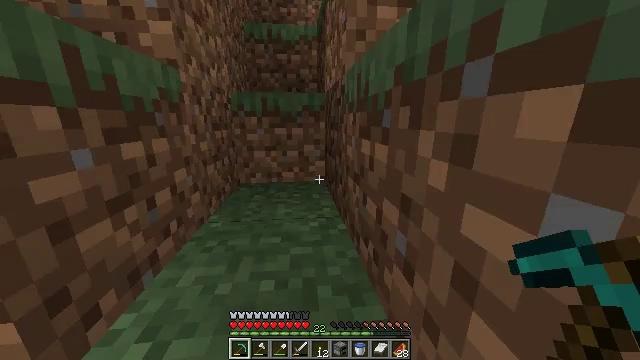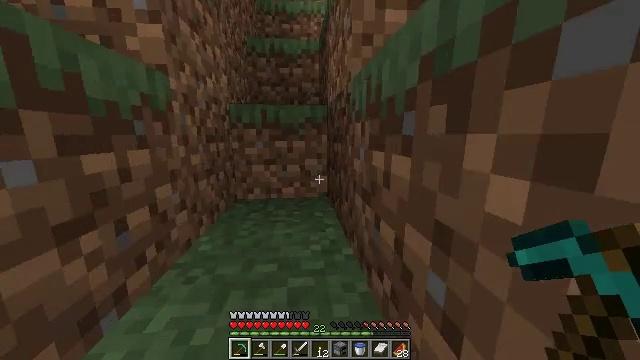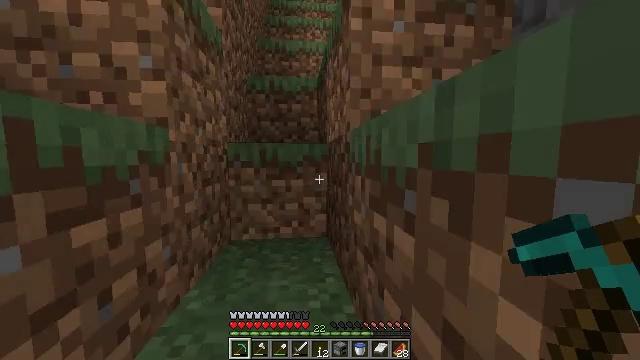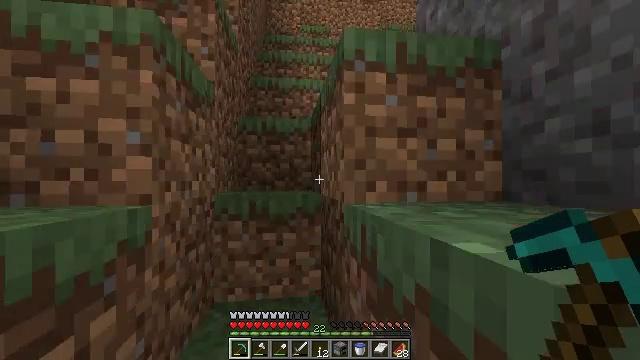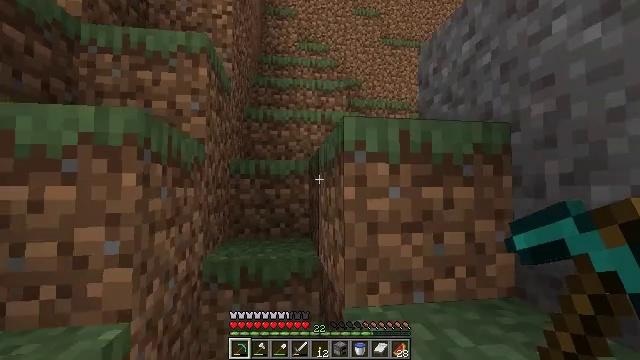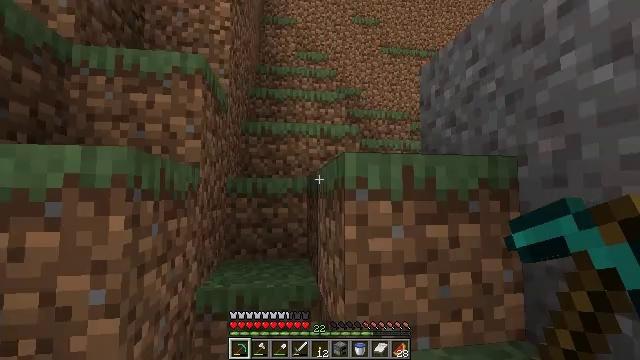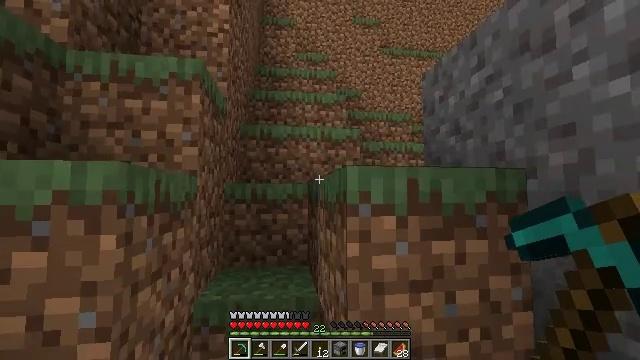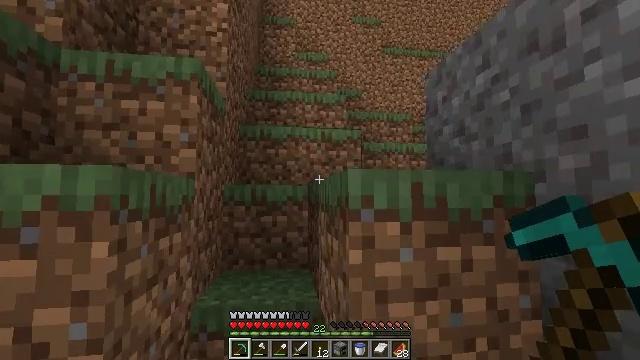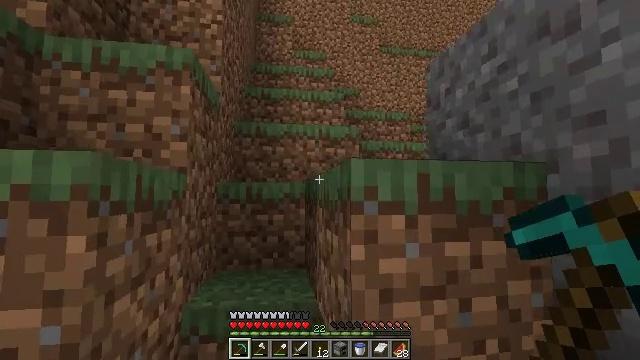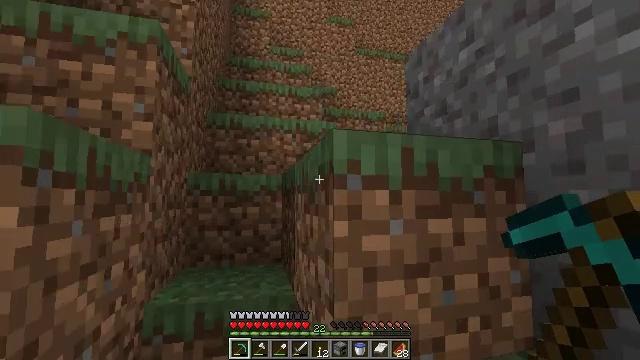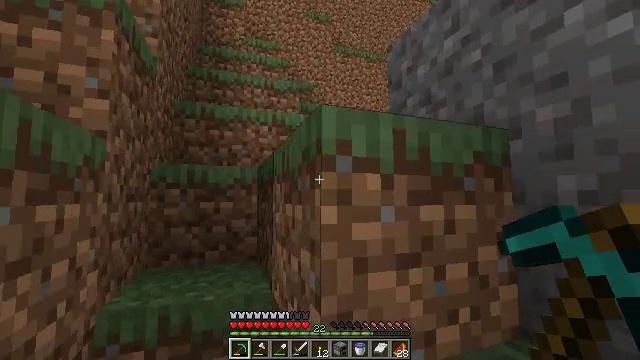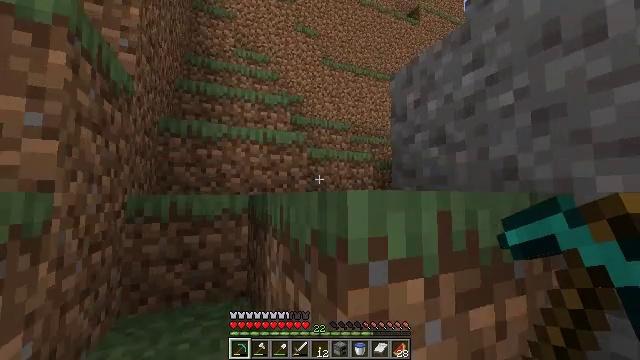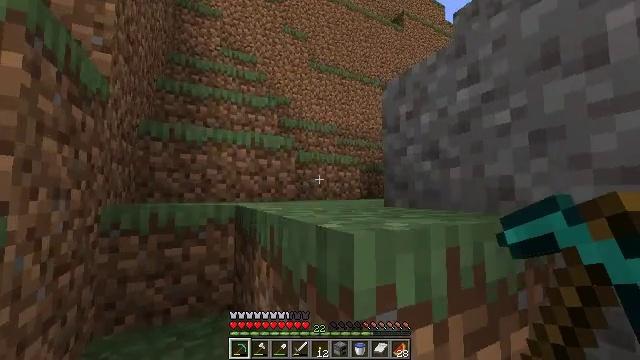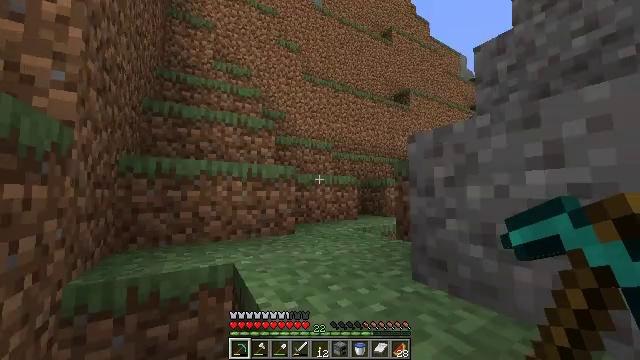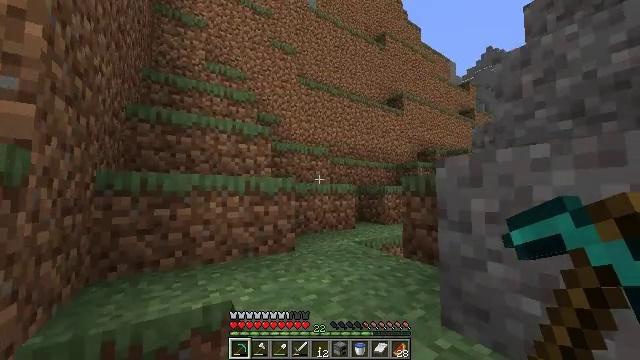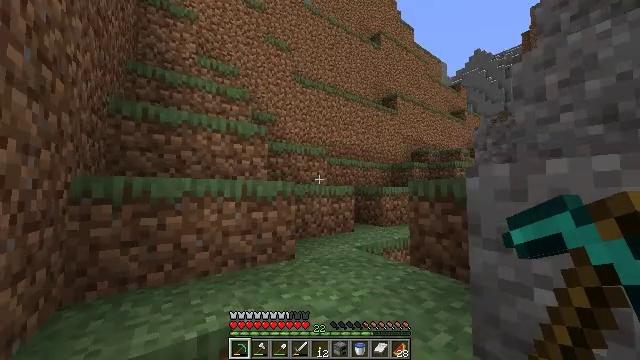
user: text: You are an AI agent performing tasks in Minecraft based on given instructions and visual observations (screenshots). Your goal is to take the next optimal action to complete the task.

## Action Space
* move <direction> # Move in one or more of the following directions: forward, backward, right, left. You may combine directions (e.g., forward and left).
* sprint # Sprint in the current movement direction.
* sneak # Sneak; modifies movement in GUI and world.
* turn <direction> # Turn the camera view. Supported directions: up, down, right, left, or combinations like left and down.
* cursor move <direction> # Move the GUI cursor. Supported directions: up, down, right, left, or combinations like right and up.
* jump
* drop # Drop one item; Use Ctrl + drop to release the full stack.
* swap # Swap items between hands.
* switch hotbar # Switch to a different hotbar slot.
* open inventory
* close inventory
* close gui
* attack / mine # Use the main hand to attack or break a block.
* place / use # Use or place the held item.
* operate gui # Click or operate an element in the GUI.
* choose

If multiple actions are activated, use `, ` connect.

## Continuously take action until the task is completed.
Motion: motion action
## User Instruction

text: Mine dirt from the ground.
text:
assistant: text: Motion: move forward, sprint, turn up
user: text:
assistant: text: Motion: move forward, sprint, turn up, jump
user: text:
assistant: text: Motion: move forward, sprint, turn right and up, jump
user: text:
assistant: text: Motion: move forward, sprint, turn up, jump
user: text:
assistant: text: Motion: move forward, sprint, turn up, jump
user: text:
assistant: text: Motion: move forward, sprint
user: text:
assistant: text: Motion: move forward, sprint
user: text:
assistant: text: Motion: move forward, sprint
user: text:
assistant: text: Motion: move forward and move left, sprint, turn right
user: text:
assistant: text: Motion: move forward and move left, sprint, turn right, jump
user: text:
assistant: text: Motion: move forward and move left, sprint, turn right, jump
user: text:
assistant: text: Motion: move forward and move left, sprint, turn right, jump
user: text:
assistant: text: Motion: move forward and move left, sprint, turn right, jump
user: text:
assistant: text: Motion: move forward and move left, sprint, turn right, jump
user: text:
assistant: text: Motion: move forward and move left, sprint, turn right, jump
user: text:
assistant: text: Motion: move forward and move left, sprint, turn right
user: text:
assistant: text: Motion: move forward and move left, sprint, turn right
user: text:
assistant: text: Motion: move forward and move left, sprint, turn right and down
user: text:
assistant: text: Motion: move forward and move left, sprint, turn right
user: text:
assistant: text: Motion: move forward and move left, sprint, turn right
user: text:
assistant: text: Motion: move forward and move left, sprint, turn right
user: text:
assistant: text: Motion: move forward and move left, sprint, turn right, jump
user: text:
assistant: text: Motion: move forward, sprint, turn right, jump
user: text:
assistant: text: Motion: move forward, sprint, turn right and down, jump
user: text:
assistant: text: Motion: move forward, sprint, turn right and down, jump
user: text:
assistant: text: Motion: move forward, sprint, turn right and down
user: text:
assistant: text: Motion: move forward, sprint, turn down
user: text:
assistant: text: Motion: move forward, sprint, turn right and down
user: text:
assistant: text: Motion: move forward, sprint, turn down
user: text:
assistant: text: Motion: move forward, sprint